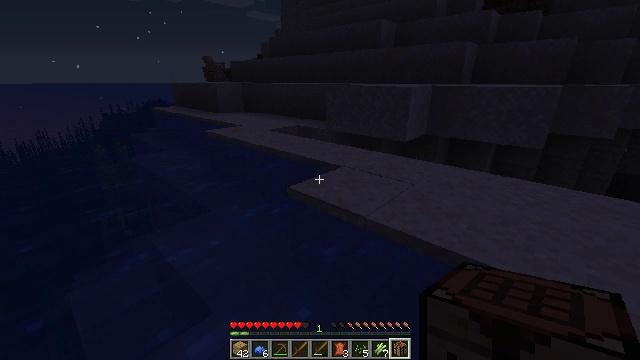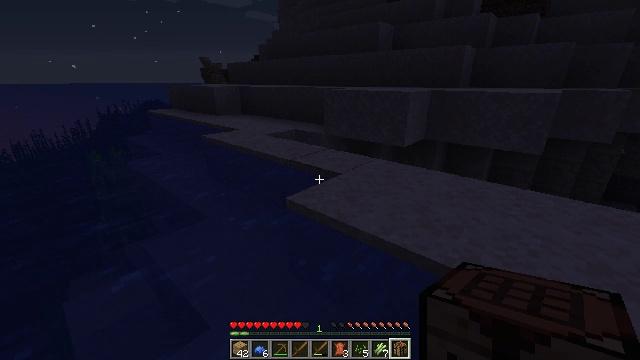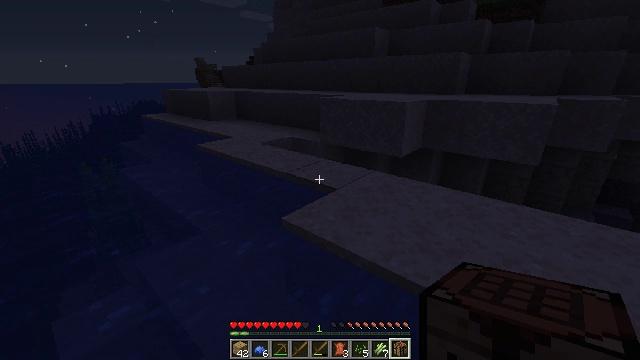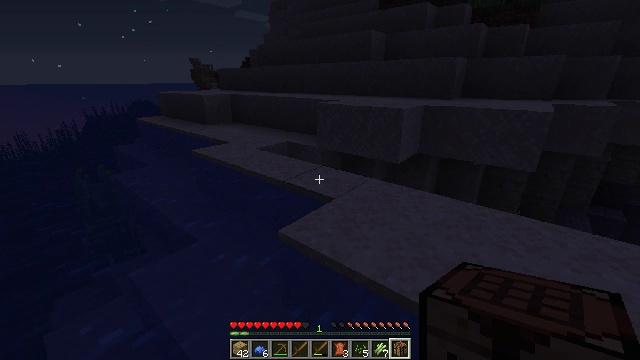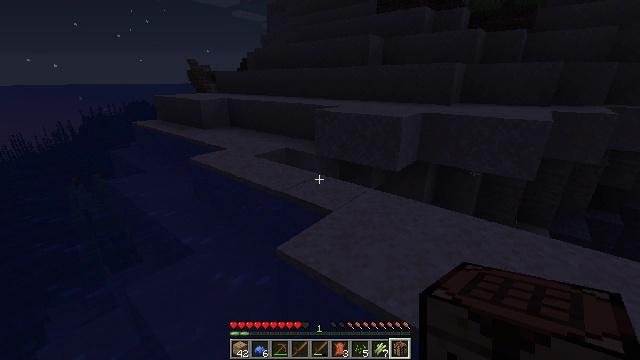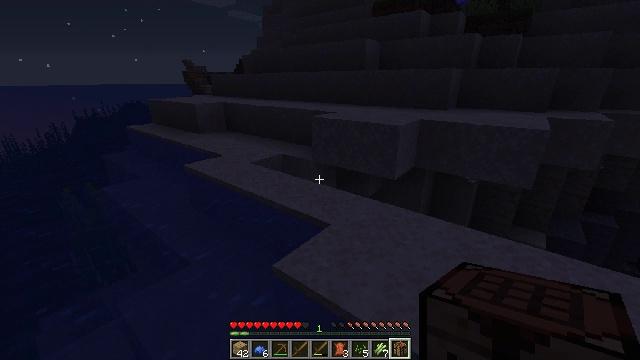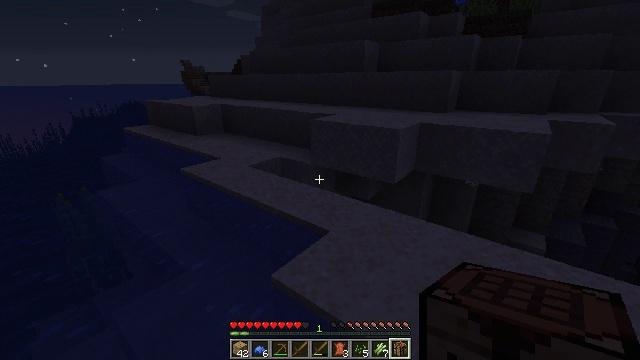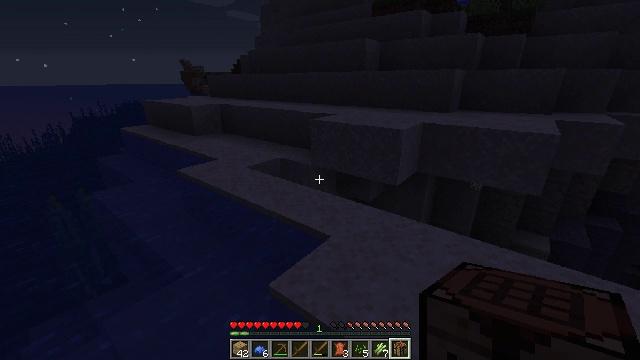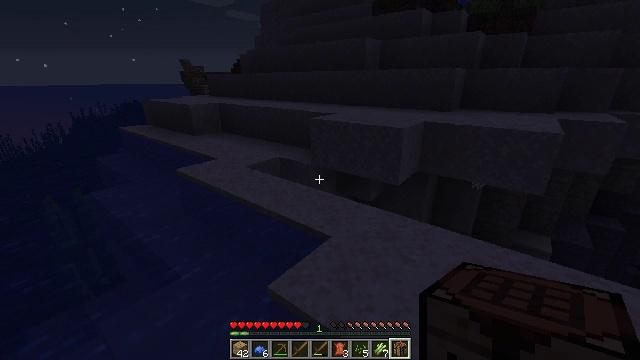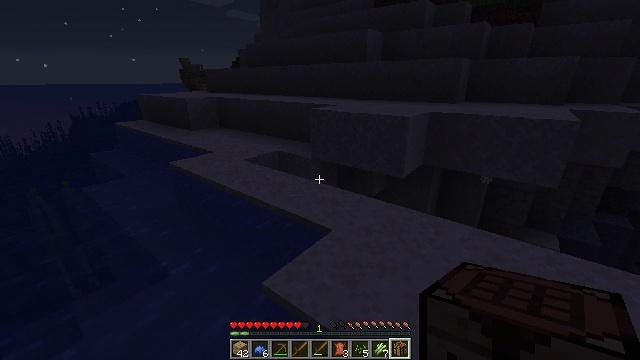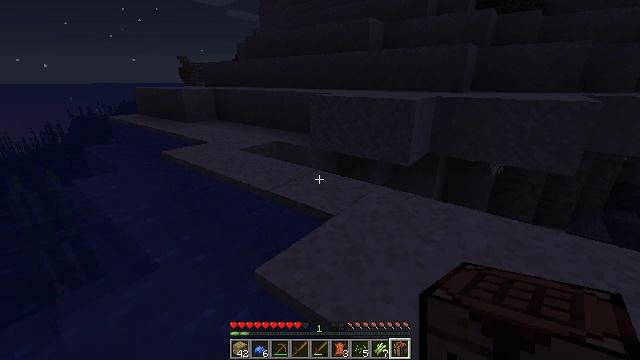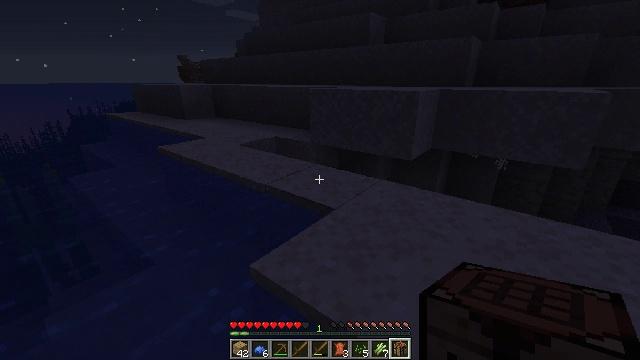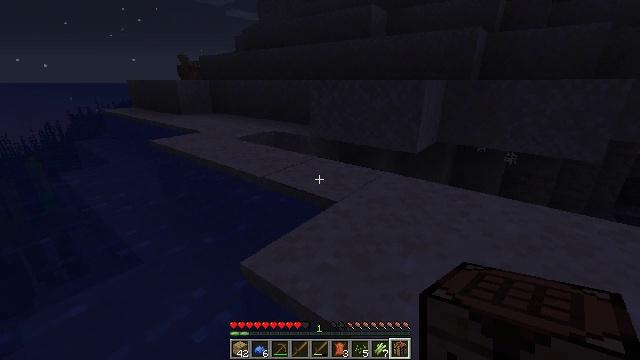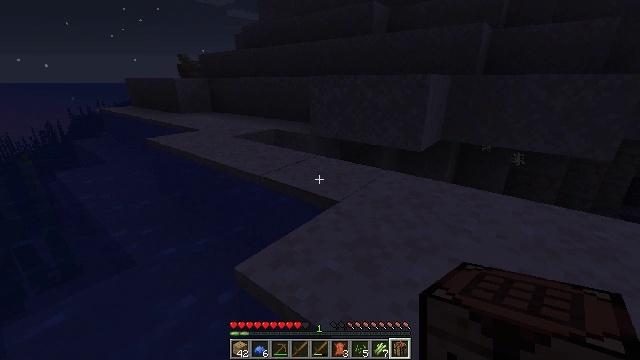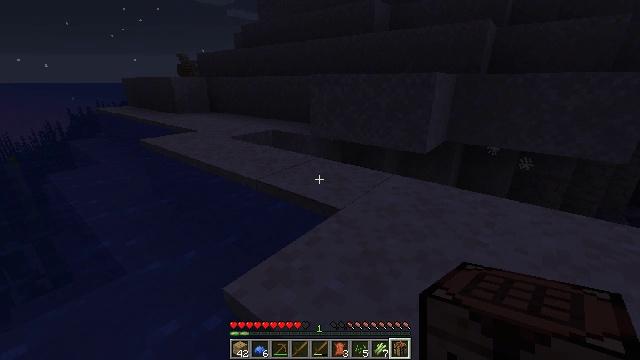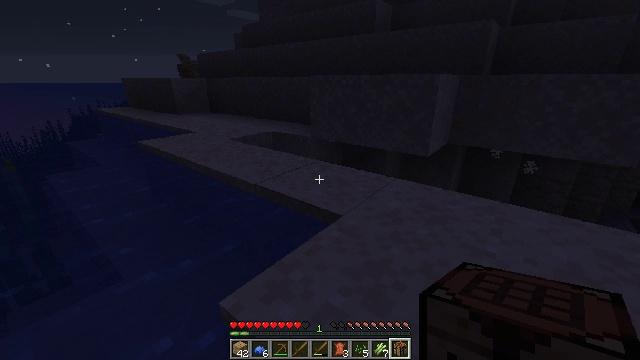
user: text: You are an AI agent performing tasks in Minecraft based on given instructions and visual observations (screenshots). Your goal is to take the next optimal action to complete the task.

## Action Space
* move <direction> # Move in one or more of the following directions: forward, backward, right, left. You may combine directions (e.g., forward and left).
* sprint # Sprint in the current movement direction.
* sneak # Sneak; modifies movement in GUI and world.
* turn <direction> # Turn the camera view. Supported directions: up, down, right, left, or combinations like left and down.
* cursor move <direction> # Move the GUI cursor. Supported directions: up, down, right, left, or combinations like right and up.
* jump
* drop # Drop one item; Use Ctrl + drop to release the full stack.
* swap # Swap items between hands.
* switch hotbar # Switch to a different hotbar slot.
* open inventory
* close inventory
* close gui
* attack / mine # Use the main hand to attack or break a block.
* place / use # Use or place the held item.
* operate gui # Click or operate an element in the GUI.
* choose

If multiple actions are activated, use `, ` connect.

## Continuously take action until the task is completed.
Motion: motion action
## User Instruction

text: Gather materials from the dark oak fence.
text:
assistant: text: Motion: move forward, jump
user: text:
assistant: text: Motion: move forward, jump
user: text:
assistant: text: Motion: move forward, jump
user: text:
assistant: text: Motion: move forward, jump
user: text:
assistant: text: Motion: move forward, jump
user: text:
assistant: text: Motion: move forward, jump
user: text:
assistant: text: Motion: move forward, jump
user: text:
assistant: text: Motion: move forward, jump
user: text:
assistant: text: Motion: move forward, jump
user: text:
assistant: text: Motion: move forward, jump
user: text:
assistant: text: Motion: move forward, jump
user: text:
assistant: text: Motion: move forward, jump
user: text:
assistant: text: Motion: move forward, jump
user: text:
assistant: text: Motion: move forward, jump
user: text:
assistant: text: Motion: move forward, jump
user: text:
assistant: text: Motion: move forward, jump
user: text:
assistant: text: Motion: move forward, jump
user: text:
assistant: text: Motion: move forward, turn left, jump
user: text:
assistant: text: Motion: move forward, turn left and down, jump
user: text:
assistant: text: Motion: move forward, turn left and down, jump
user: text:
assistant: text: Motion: move forward, turn left and down, jump
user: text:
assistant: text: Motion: move forward, turn left, jump
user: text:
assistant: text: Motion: move forward, jump
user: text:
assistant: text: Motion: move forward, jump
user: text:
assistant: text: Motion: move forward, jump
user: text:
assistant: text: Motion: move forward, jump
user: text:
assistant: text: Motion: move forward, jump
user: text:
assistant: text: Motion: move forward, jump
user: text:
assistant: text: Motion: move forward, jump
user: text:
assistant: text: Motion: move forward, jump